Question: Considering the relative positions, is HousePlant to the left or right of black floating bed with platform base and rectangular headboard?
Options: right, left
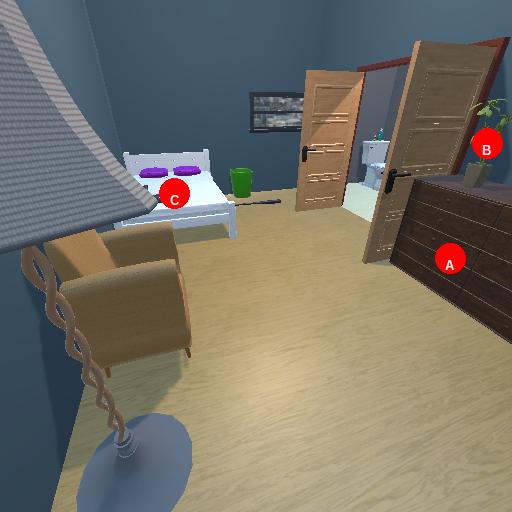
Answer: right